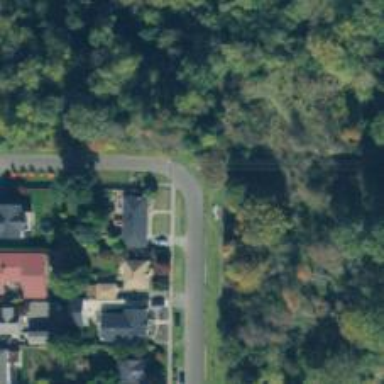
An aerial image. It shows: Residential road with separate sidewalk.